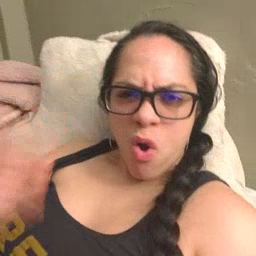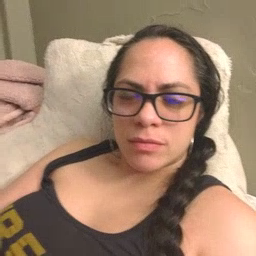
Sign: for